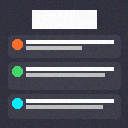
Screen state: on